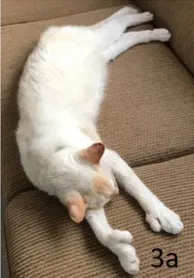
14-year-old neutered Mexican male cat. (a,b) Head: in an equilateral triangle. Paws: short, of medium bone, strong musculature, medium-sized feet, round, and compact.
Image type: medical_photograph (other_medical_photograph)